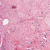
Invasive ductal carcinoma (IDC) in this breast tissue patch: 0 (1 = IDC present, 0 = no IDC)